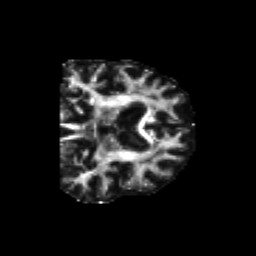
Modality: FA
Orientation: coronal
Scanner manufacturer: siemens
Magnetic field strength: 3 T
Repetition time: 6.8 s
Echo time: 0.093 s